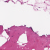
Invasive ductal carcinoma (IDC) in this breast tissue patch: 0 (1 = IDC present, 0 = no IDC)